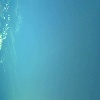
Label: water